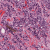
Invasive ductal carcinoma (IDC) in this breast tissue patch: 1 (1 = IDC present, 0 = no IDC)